Interaction volume radius: 5 \u00c5
Interaction volume height: 20 \u00c5
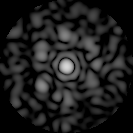
Disorder parameter: 0.7294